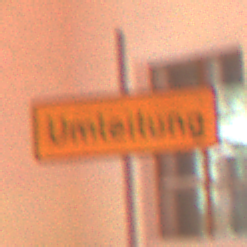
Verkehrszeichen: Umleitungsankuendigung
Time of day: Night
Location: Outdoor (Urban)
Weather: Overcast
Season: Winter
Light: Artificial